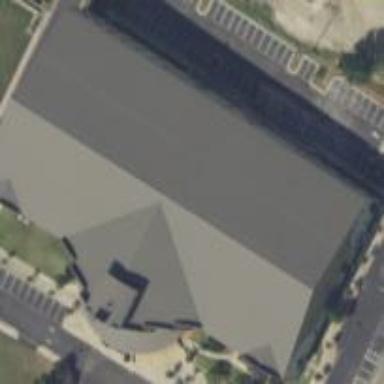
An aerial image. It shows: Building that serves as place of worship.